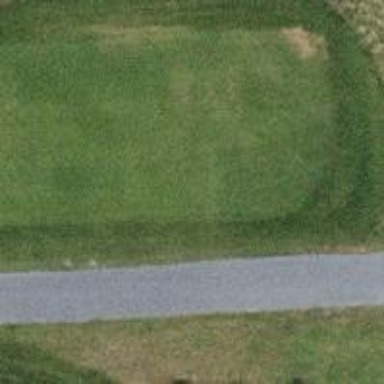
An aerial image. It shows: Golf tee.